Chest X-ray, PA view. Patient: 44 years old, sex M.
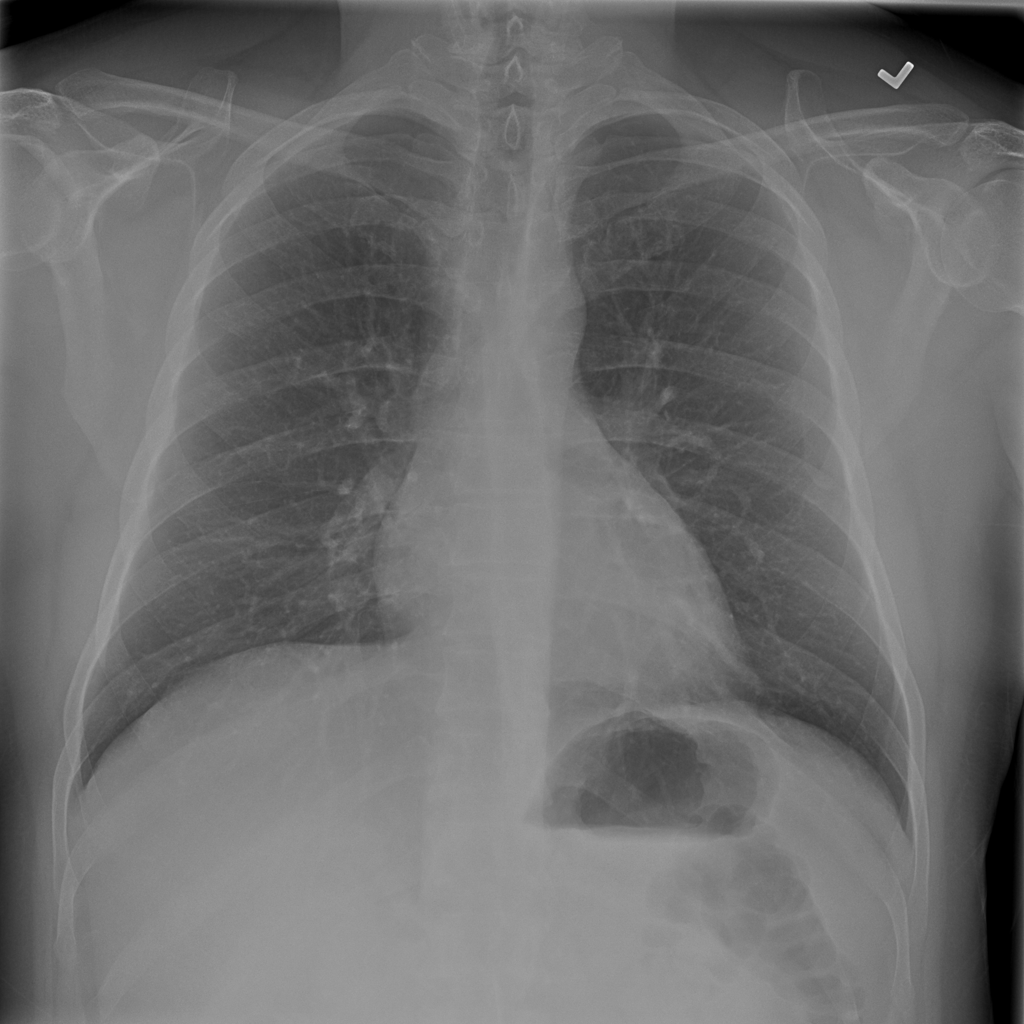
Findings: No Finding